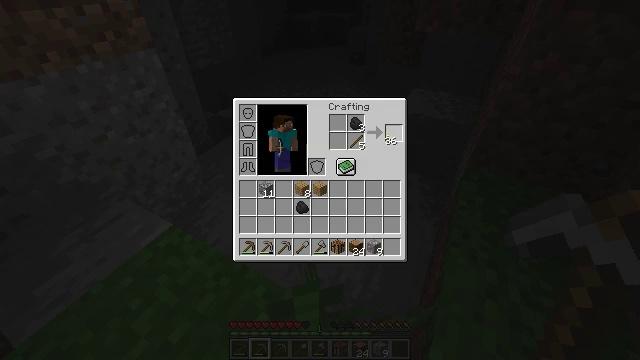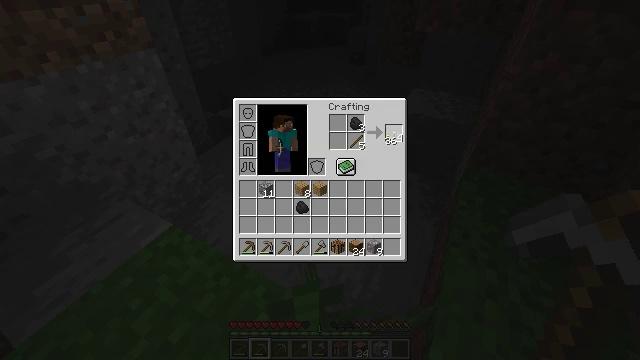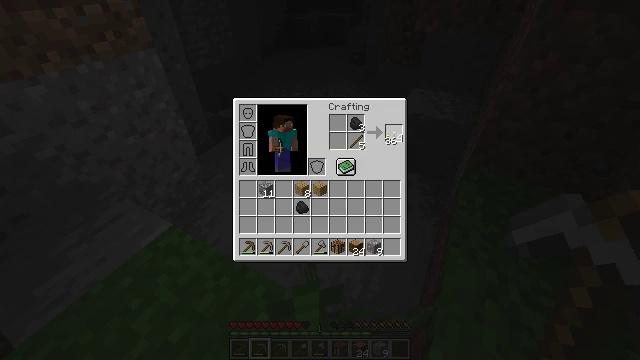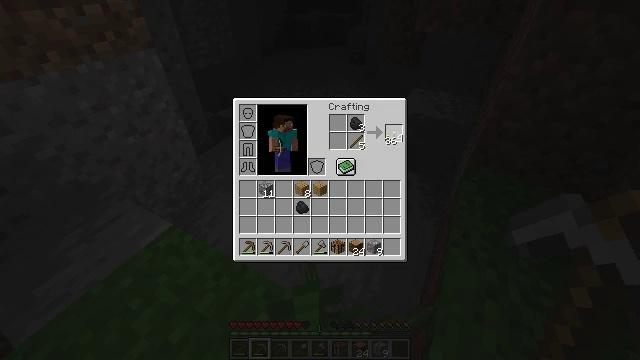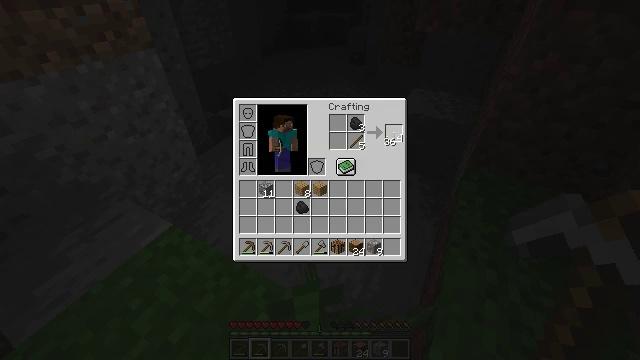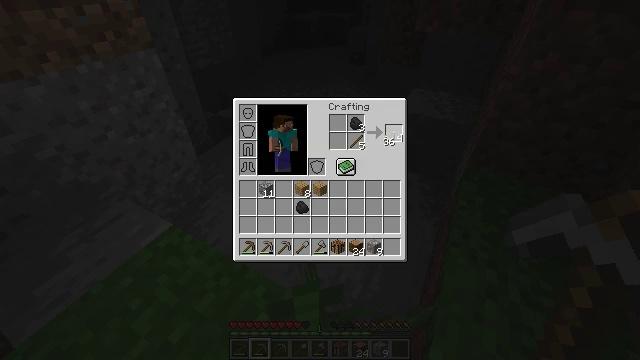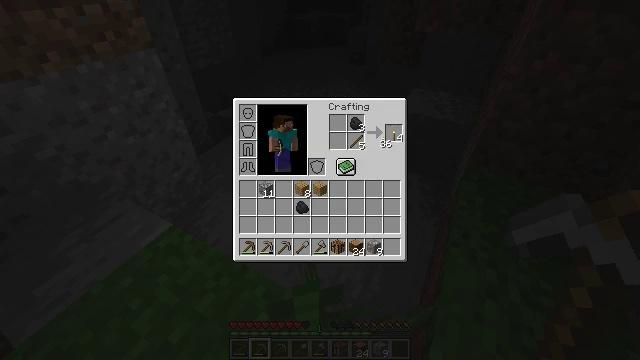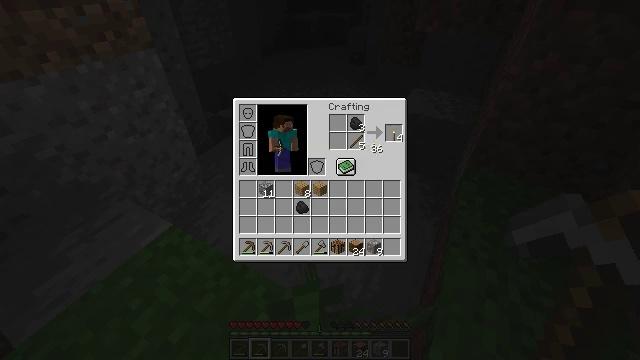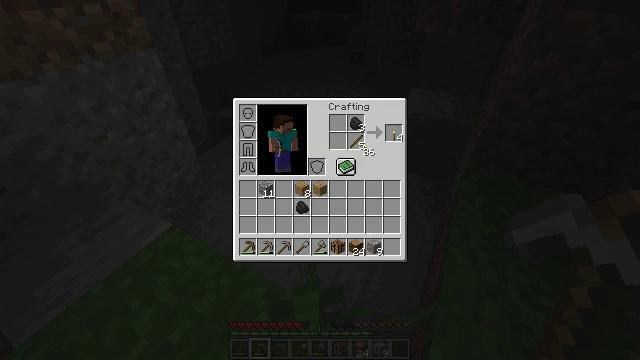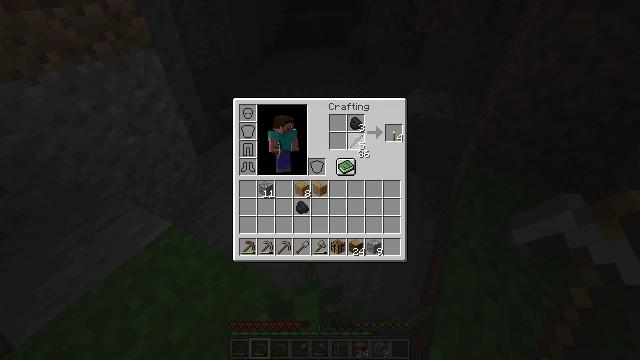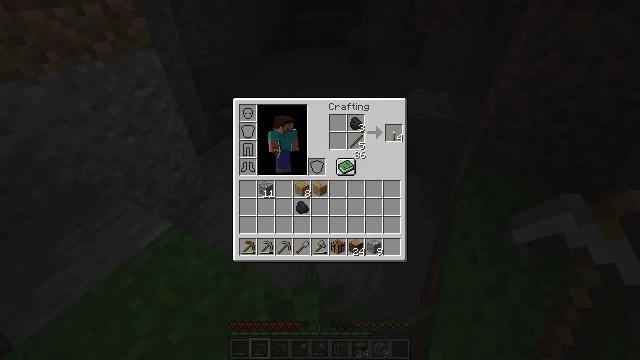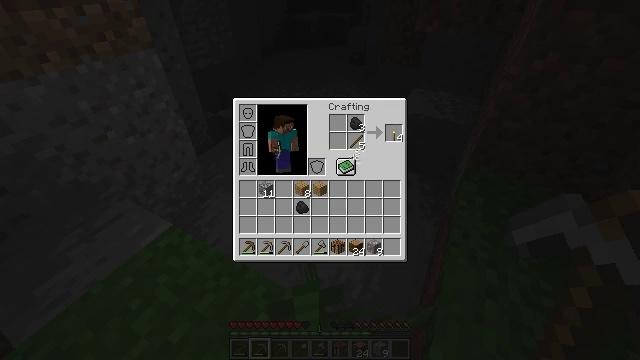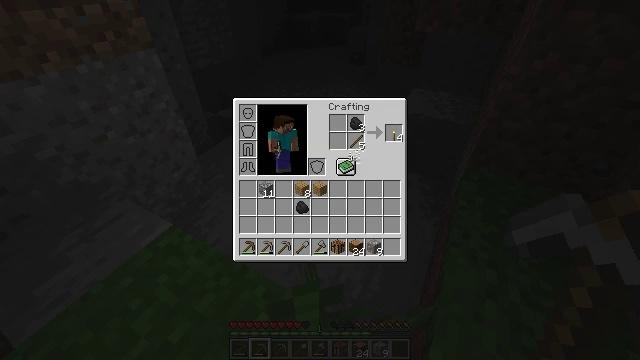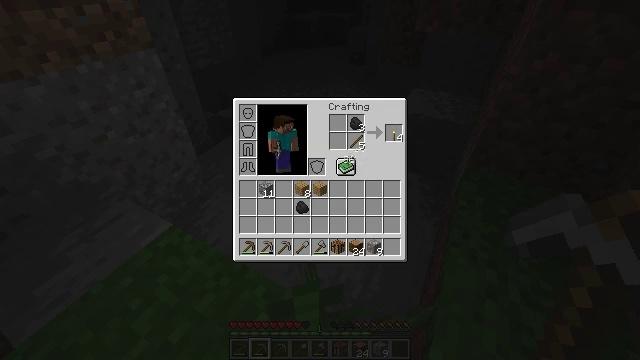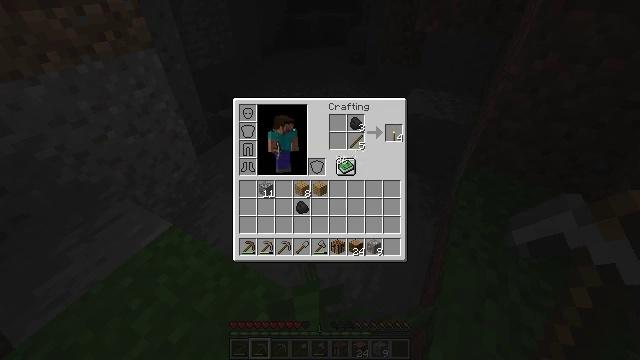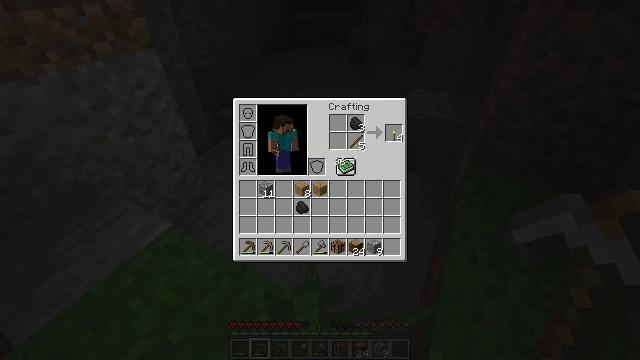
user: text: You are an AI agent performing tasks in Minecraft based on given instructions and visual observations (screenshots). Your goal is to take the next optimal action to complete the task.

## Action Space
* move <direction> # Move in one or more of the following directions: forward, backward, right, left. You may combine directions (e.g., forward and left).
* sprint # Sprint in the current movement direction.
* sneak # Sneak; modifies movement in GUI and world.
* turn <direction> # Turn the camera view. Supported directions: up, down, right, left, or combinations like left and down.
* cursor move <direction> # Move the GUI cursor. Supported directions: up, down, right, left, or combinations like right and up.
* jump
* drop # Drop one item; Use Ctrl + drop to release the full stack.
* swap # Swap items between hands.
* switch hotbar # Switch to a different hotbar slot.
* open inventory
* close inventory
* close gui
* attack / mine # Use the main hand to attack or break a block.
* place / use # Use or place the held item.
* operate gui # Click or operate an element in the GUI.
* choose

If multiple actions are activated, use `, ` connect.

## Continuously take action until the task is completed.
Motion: motion action
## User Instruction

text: Mine fern in the forest.
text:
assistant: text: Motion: open gui
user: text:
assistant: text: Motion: no_op
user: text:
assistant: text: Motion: no_op
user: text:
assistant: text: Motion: no_op
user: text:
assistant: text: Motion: no_op
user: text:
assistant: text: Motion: no_op
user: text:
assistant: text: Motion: cursor move left
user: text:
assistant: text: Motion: cursor move left
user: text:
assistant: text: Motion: no_op
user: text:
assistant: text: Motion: no_op
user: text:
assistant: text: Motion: no_op
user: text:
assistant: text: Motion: no_op
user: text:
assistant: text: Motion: no_op
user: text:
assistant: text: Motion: cursor move left
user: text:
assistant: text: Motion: no_op
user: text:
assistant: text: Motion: no_op
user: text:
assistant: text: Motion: no_op
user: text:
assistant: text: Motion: no_op
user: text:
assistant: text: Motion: no_op
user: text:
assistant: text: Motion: no_op
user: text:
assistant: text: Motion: no_op
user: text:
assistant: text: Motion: no_op
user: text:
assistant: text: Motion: no_op
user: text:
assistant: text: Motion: no_op
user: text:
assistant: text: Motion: no_op
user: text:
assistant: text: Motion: no_op
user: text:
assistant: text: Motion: no_op
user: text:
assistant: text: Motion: no_op
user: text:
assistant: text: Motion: no_op
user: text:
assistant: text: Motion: no_op